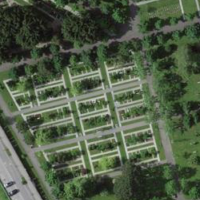
EUNIS habitat code: 53
Species observed at this site:
Certhia brachydactyla
Corvus corone
Fringilla coelebs
Parus major
Turdus merula